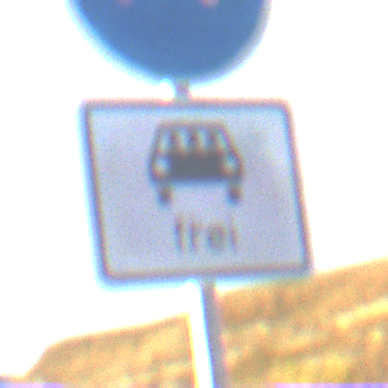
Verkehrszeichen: MehrfachbesetzePersonenkraftwagenFrei
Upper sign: Busssonderstreifen
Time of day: SunriseSunset
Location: Outdoor (Nature)
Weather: PartlyCloudy
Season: NotSpecified
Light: Natural